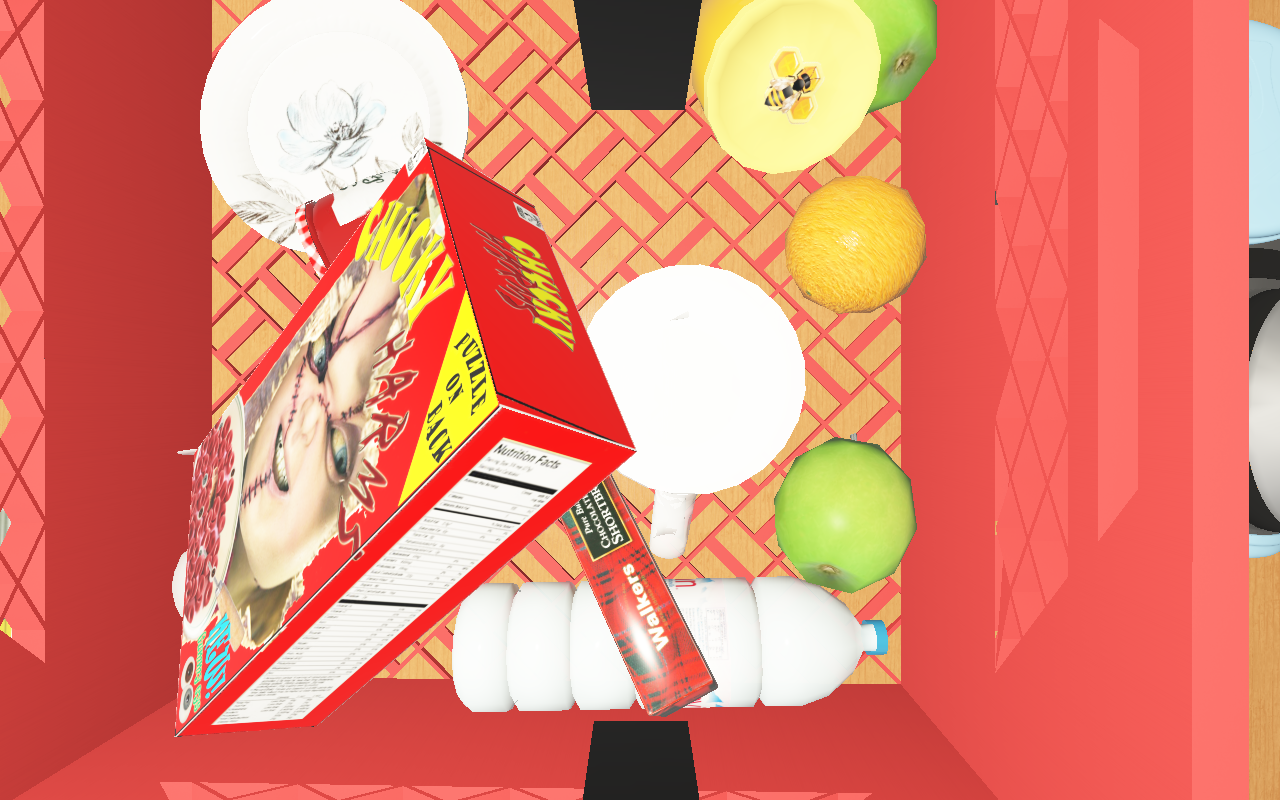
Objects in the scene:
water bottle
apple
apple
orange
orange
plate
wineglass
jam jar
cereal box